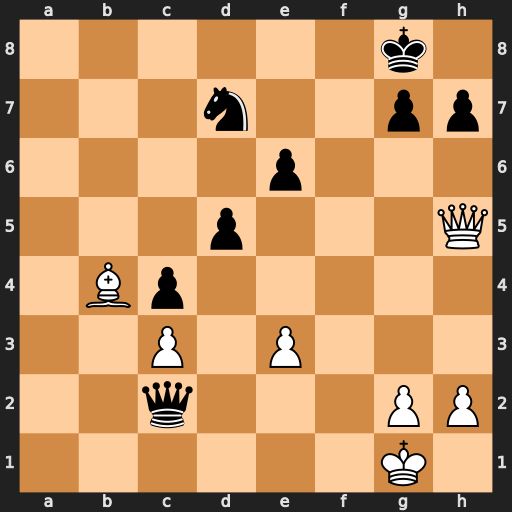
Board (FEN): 6k1/3n2pp/4p3/3p3Q/1Bp5/2P1P3/2q3PP/6K1
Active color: w
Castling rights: -
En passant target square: -
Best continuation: Qe8+ Nf8 Qxf8#